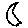
Label: moon